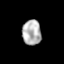
Tissue: skin
Cell type: Epithelial cells
Senescence score: 0.2423
Nuclear area (px): 465
Mean DAPI intensity: 179.441